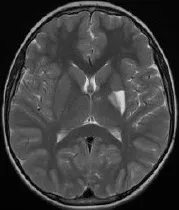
The cerebral MRI showing a hyperintense lesion at the left putamen and globus pallidus interna and externa on T2.
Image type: radiology (mri)